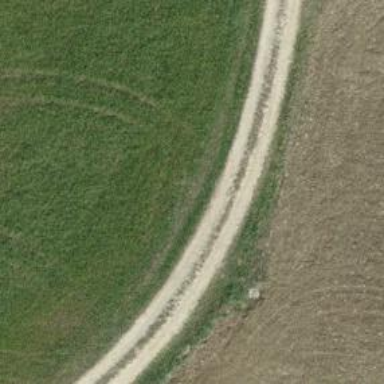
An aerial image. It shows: Track road with grade3 tracktype.